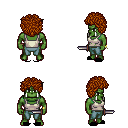
a pixel art fantasy rpg character, male body template, orc, green skin, white pirate shirt, teal pants, brunette curly afro hairstyle, bracelets, black slippers, dagger, four views (front, back, left, right), 2x2 character sprite sheet, small pixel art, hard edges, no anti-aliasing